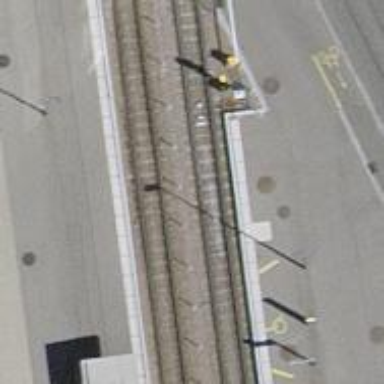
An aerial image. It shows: Tram stop for public transport.